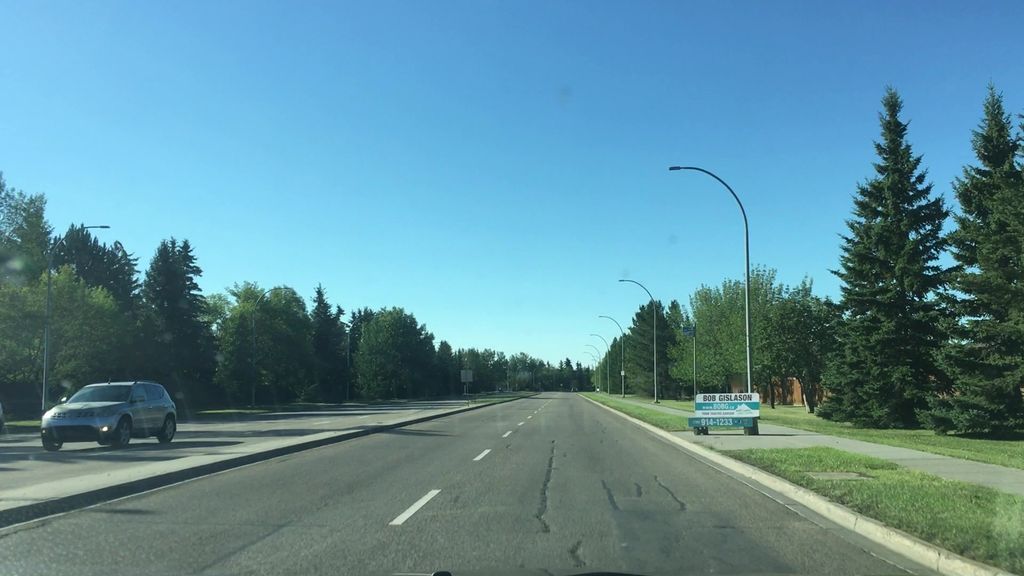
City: edmonton